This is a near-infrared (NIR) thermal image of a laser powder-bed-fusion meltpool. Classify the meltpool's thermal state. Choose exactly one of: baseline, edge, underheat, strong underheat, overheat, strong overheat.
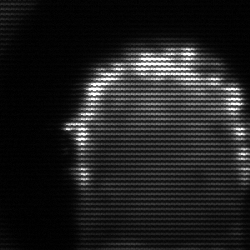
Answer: baseline